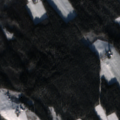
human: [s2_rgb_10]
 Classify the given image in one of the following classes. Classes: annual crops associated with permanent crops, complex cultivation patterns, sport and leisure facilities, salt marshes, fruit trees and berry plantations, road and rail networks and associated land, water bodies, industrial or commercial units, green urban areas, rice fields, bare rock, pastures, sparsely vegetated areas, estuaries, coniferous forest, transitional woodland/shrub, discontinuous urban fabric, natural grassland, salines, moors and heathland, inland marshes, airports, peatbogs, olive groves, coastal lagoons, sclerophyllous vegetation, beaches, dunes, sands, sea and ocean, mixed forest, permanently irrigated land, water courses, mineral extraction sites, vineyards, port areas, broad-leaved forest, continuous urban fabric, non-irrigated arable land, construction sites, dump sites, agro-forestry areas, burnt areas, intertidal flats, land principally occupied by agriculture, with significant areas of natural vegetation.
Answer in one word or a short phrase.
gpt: land principally occupied by agriculture, with significant areas of natural vegetation, coniferous forest, mixed forest